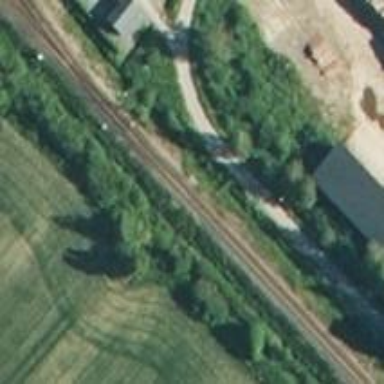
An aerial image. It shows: Continuous rail track.